Question: I'm not an expert with the ggplot2 package. I have a subset selection problem.
Here is my code that produce this kind of graph...
'''
g <- ggplot(merged_data,aes_string(x=Order,fill=var.y)) +
scale_y_continuous(expand = c(0.05,0)) +
xlab(paste("Order","Total number of sequences",sep=" - ")) +
ggtitle(main.str) +
geom_bar(position="fill",
subset = .(Order != ""),
width=0.6,hjust =0)+
geom_text(stat="bin",
subset = .(Order != ""),
color="black", hjust=1, vjust = 0.5, size=2,
aes_string(fill=NULL,x = Order,y = "0", label="..count.."))+
coord_flip()
'''
For 'geom_bar' and 'geom_text' I select subset of data that remove empty names
'''
subset = .(eval(parse(text=var.x)) != "")
'''
this is a simple example with only 2 bars.
Here is a the data ...
'''
Collector<- c("BK","YE_LD","BK","JB","JB",
"BK","BK","BK","JB","YE_LD")
Order<-c("A","B","B","B","A",
"B","B","A","B","B")
data <- data.frame(Order,Collector)
'''

Now I want to add a cutoff to my subset... only show the variable that that have a minimum of counts.
So if I put the cutoff = 4 ... I will get only the bar at the bottom that have 7 counts, the bar at the top with 3 counts should not appear.
I have no idea how I can do this ...
Thanks for your help.
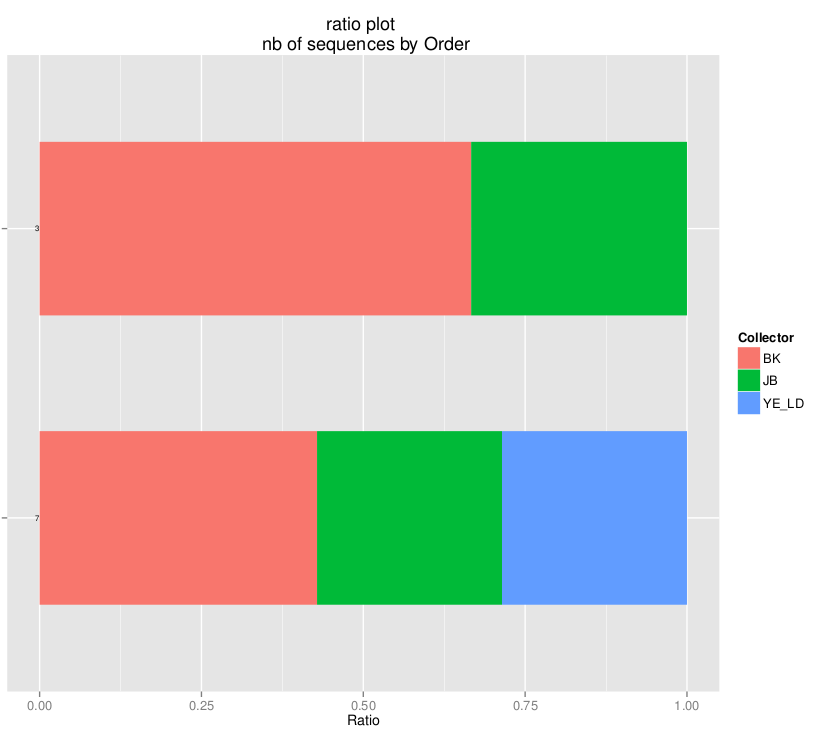
Answer: You could create a subset of the data and use this new object in 'ggplot'. The following command will remove all 'Order' conditions with less than four data points:
'''
subset(data, Order %in% names(which(table(Order) >= 4)))
Order Collector
2 B YE_LD
3 B BK
4 B JB
6 B BK
7 B BK
9 B JB
10 B YE_LD
'''